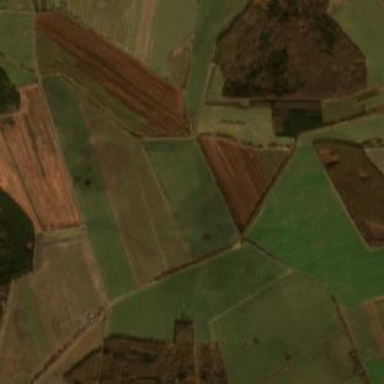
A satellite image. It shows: View of farmland.